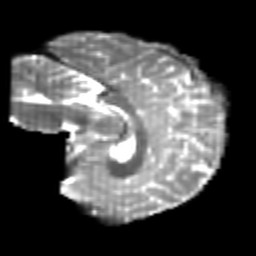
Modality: T2w
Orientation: sagittal
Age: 25
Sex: female
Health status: healthy
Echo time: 0.074 s